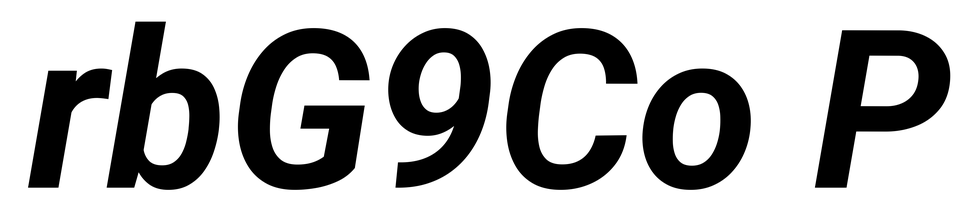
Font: Roboto-Italic_Bold_Italic